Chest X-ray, AP view. Patient: 50 years old, sex M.
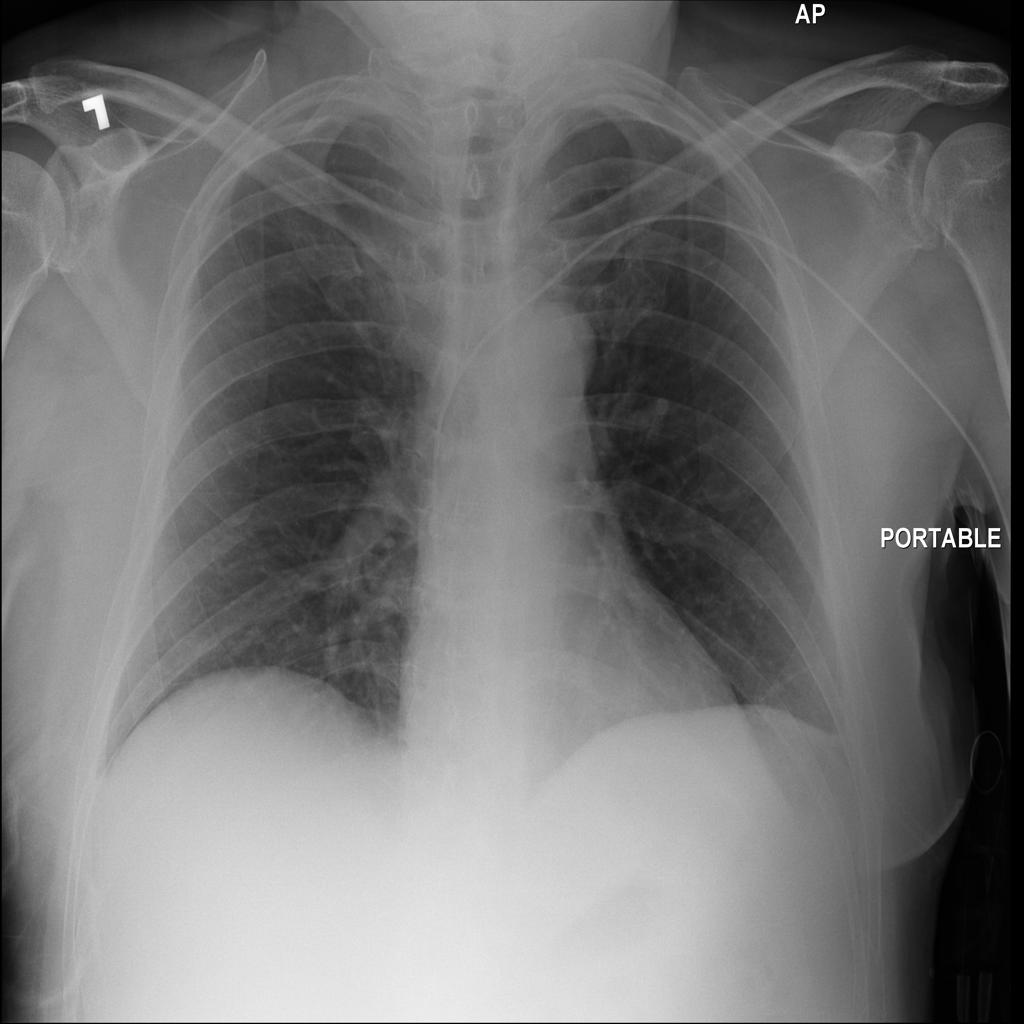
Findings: No Finding